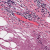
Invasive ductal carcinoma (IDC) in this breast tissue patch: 0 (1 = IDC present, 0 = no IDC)